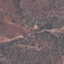
Label: PermanentCrop